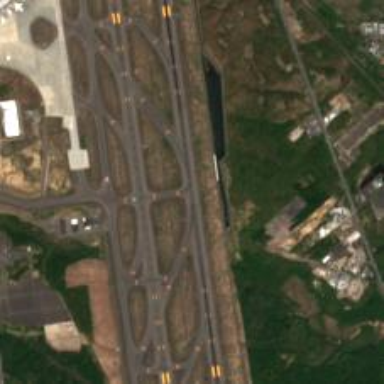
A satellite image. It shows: View of runway in airport.